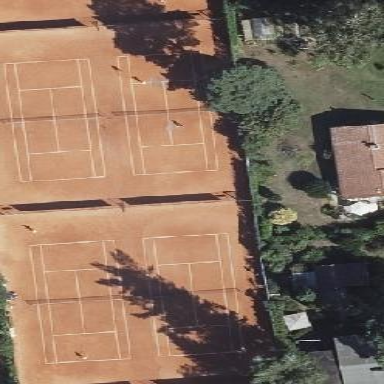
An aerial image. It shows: Clay tennis court pitch.